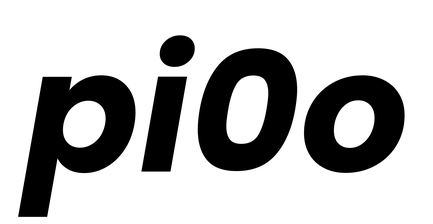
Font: Poppins-BoldItalic